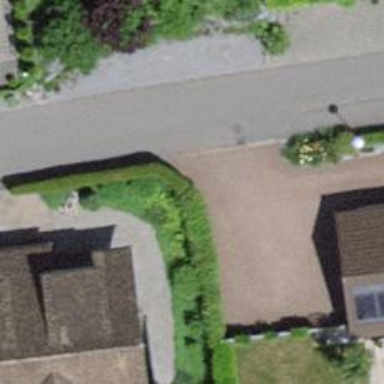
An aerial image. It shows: Hedge acting as barrier.